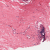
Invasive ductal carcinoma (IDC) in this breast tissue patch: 0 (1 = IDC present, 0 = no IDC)